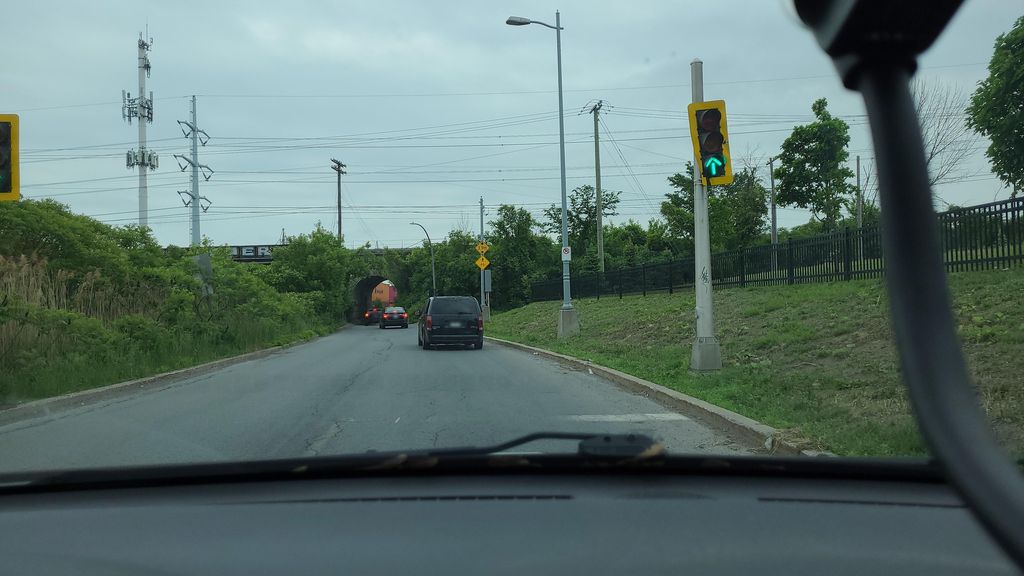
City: montreal